Interaction volume radius: 10 \u00c5
Interaction volume height: 45 \u00c5
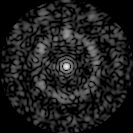
Disorder parameter: 0.7323